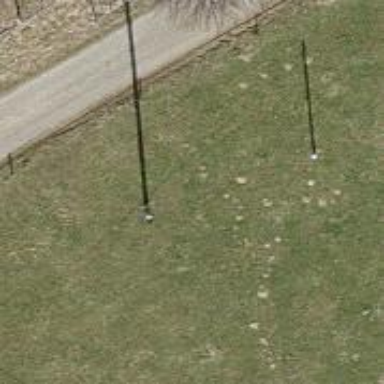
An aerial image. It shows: Power line in the image.